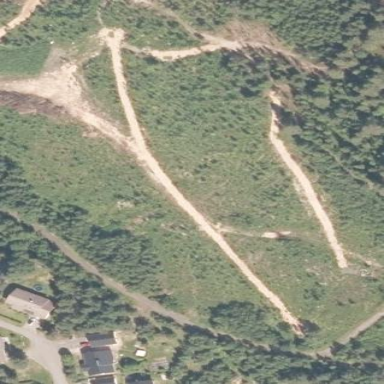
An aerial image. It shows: Quarry area.